Question:
This is the template of the webpage I want to create. I want the contents of the div's(div-1 to div-8) to rotate among them.
Is there any method other than changing the position of div's using the timer functions.
Can the contents of the div be moved, with the div at their positions.
In html5 is there any feature that can be advantageous to this situation
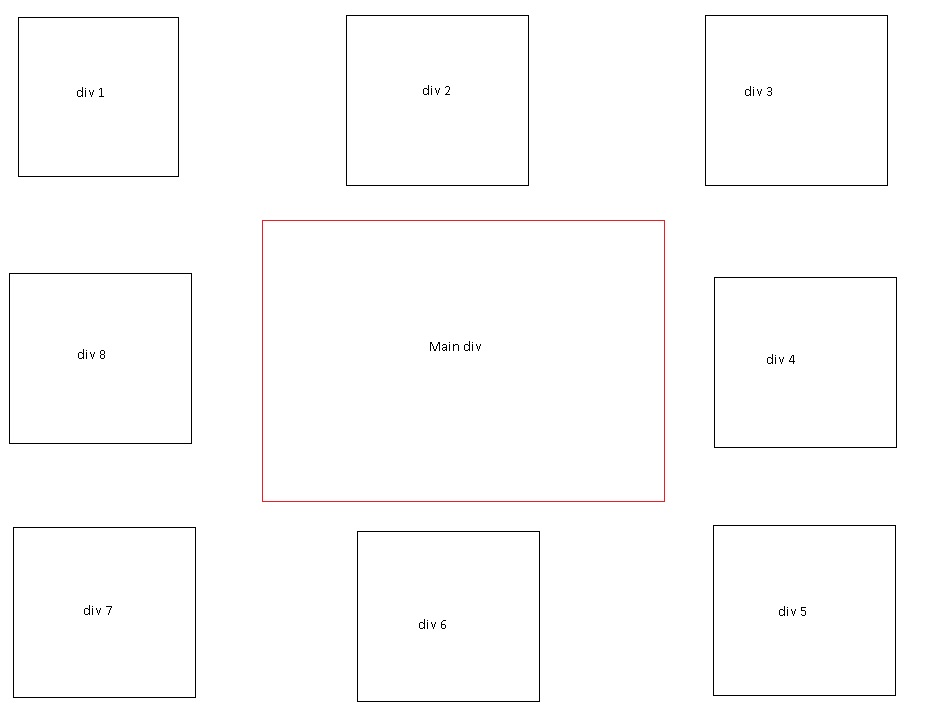
Answer: You can try doing it using keyframes.
I have used jquery _obj.keyframes method along with jquery Keyframes plugin to incorporate the solution.
You can check the code on github:
<URL>